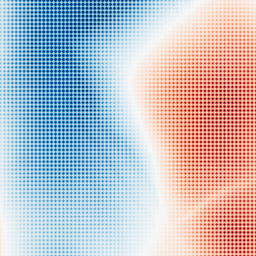
Category: trend_removal
Decomposition family: polynomial
Decomposition parameters: degree: 3
Upsampling method: sinc_blackman
Upsampling parameters: scale: 8
kernel_size: 8
Upsampling scale: 8